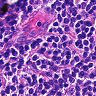
Metastatic tissue present: no